Interaction volume radius: 5 \u00c5
Interaction volume height: 10 \u00c5
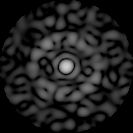
Disorder parameter: 0.8648